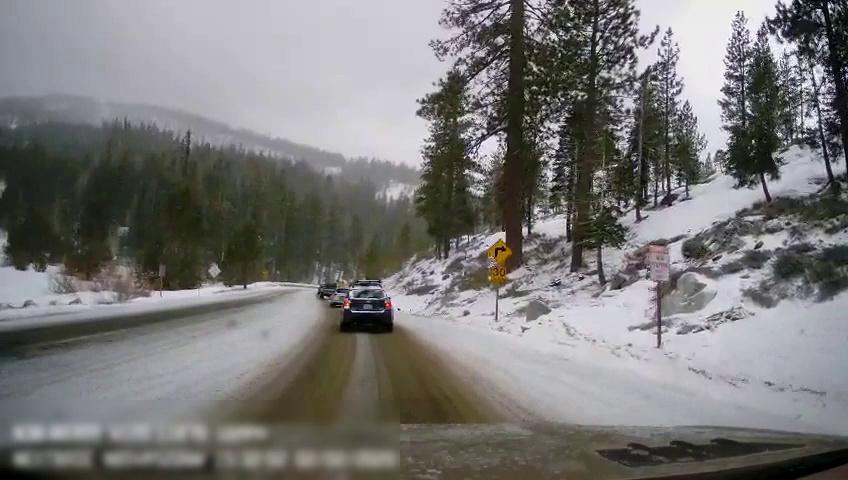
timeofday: Day
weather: Snowy
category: Drivable Space
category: Vehicles | Car
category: Vehicles | Truck
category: Vehicles | Car
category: Traffic | Signs
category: Traffic | Signs
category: Traffic | Signs
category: Traffic | Signs